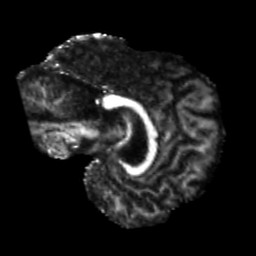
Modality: FA
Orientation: sagittal
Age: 42
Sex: male
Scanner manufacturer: siemens
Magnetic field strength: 3 T
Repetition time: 5.25 s
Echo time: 0.08 s